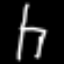
Label: chair